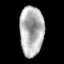
Tissue: skin
Cell type: Fibroblasts
Senescence score: 0.8706
Nuclear area (px): 1169
Mean DAPI intensity: 178.376